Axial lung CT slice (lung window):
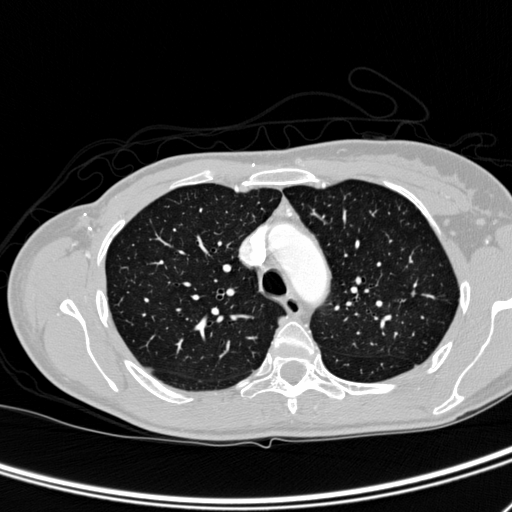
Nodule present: no